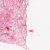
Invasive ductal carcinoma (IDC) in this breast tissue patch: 0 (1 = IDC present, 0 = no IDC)